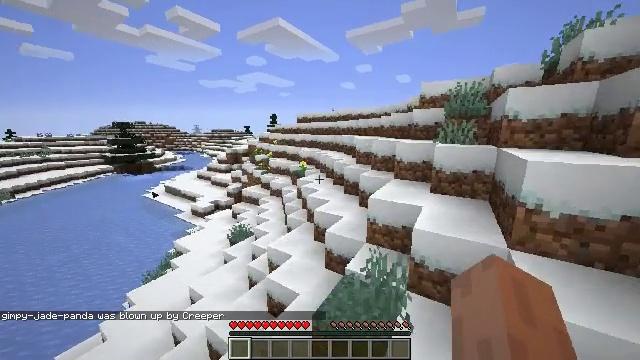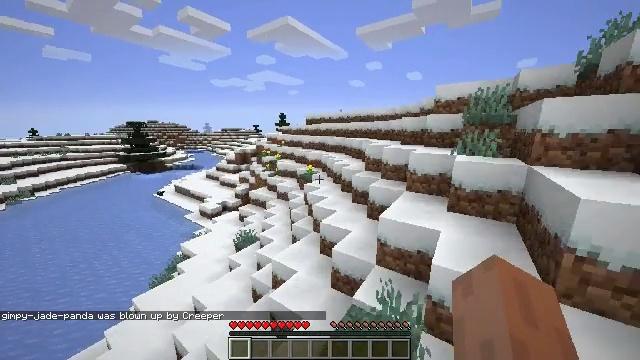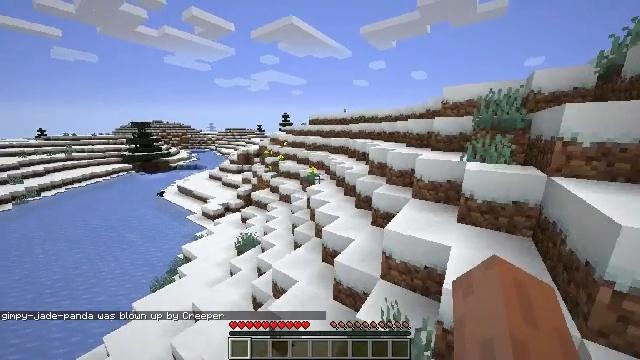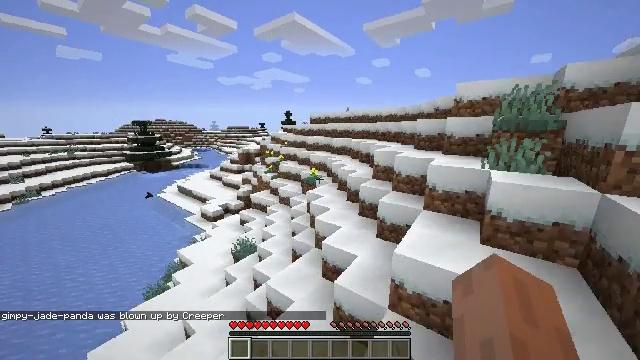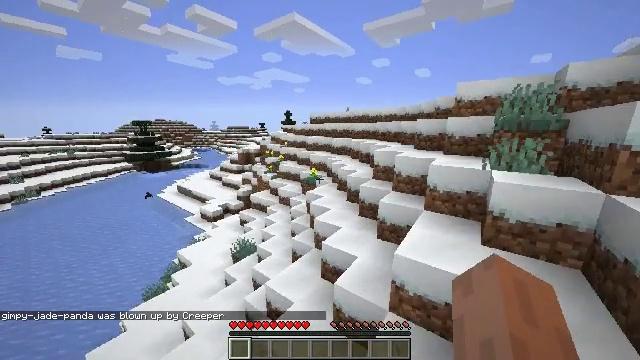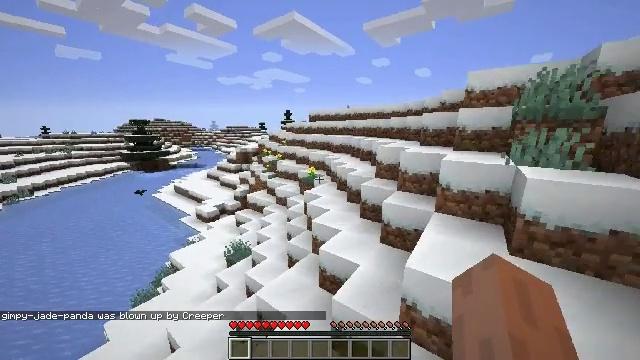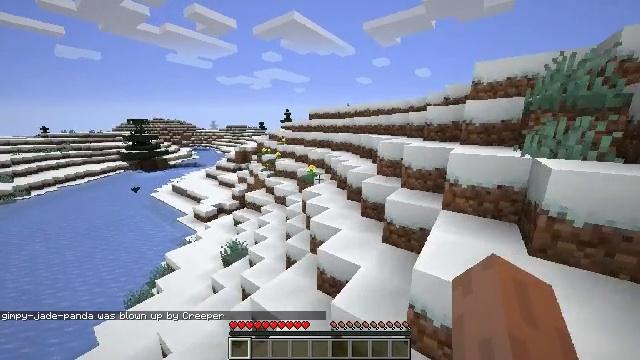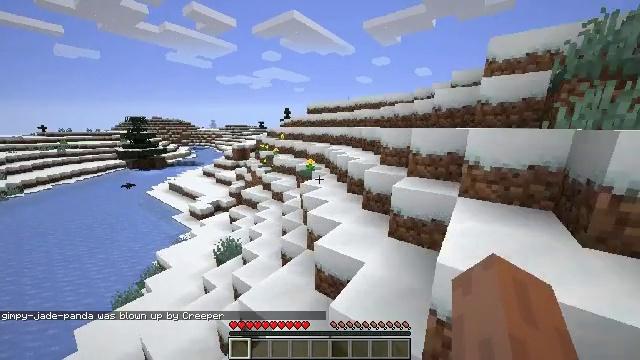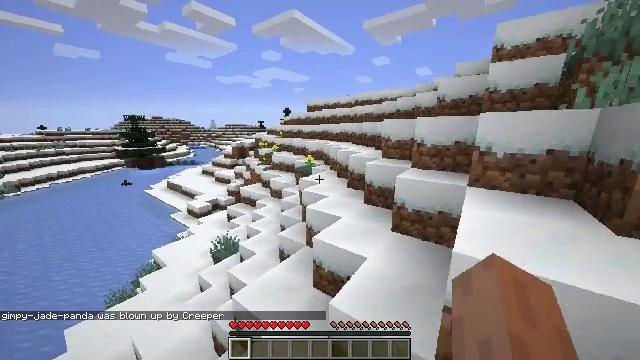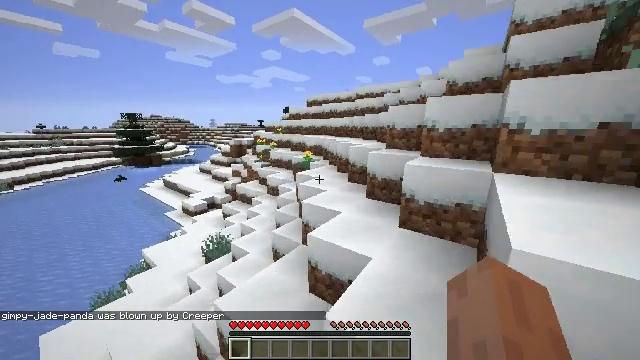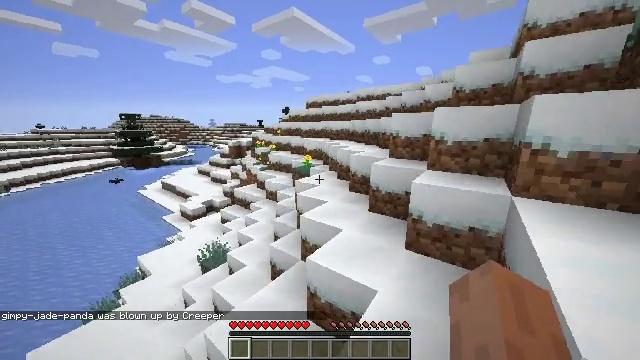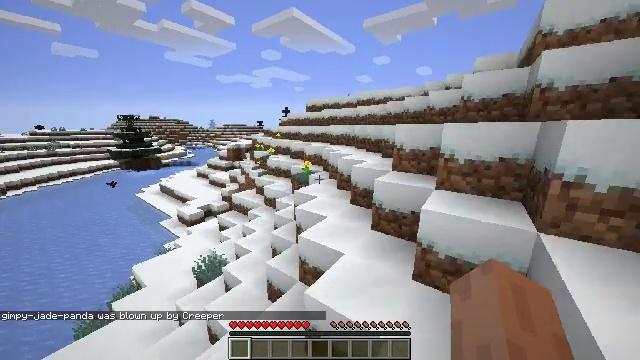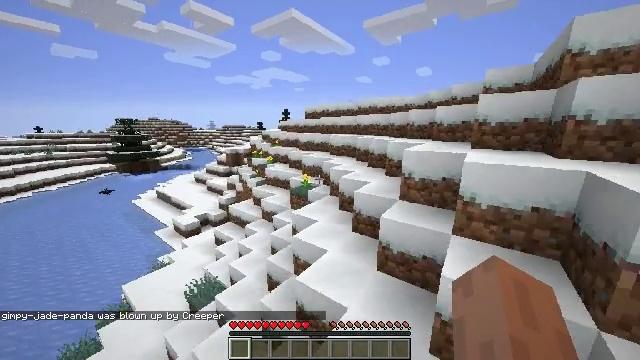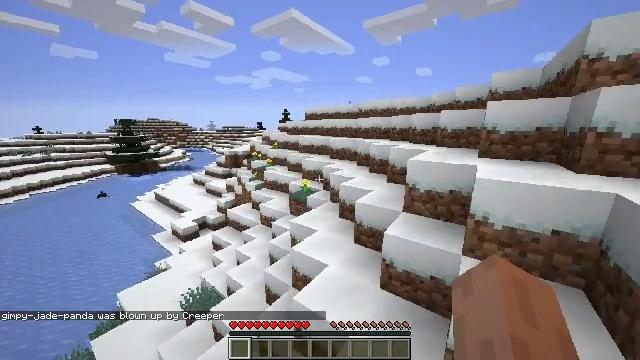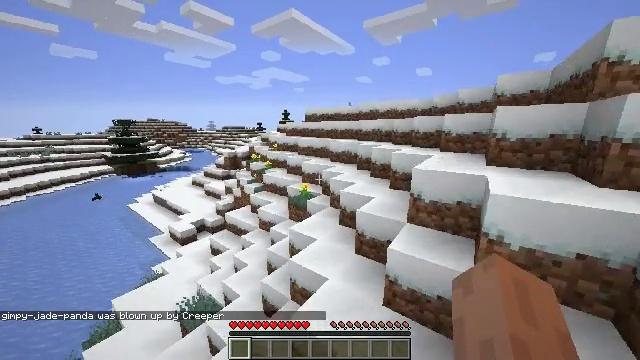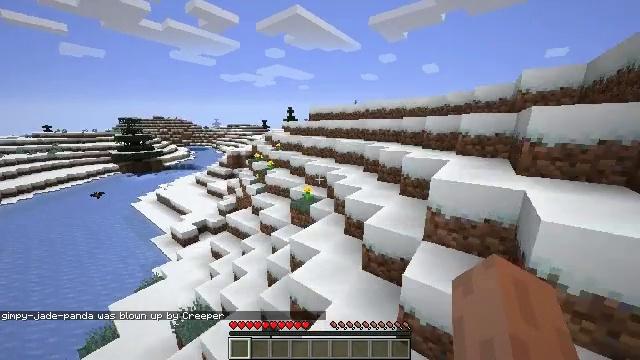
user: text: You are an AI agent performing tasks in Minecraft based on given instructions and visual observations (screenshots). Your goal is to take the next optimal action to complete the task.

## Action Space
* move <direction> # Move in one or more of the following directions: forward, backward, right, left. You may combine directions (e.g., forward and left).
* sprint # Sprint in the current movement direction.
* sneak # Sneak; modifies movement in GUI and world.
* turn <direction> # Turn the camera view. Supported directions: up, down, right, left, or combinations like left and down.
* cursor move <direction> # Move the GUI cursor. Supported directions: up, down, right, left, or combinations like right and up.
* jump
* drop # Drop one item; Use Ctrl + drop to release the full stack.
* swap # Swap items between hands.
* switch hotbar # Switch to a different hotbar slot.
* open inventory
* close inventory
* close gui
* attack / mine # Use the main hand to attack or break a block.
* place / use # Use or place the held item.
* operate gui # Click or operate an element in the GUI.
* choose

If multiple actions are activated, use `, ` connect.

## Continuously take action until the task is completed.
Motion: motion action
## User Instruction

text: Drop an iron axe.
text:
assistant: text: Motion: move forward, sprint, turn left, jump
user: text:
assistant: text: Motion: move forward, sprint, jump
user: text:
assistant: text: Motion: move forward, sprint, jump
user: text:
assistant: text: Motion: move forward, sprint, jump
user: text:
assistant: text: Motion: move forward, sprint, jump
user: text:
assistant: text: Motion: move forward, sprint, jump
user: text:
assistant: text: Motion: move forward, sprint, jump
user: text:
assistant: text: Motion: move forward, sprint, jump
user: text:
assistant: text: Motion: move forward, sprint, jump
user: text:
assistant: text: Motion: move forward, sprint, jump
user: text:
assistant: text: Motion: move forward, sprint, jump
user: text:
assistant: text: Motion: move forward, sprint, jump
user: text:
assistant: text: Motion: move forward, sprint, jump
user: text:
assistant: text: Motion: move forward, sprint, jump
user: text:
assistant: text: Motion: move forward, sprint, turn left, jump
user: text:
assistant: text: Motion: move forward, sprint, turn left and down, jump
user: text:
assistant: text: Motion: move forward, sprint, turn left, jump
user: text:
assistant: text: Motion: move forward, sprint, jump
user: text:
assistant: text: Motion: move forward, sprint, jump
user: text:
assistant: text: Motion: move forward, sprint, jump
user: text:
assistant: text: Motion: move forward, sprint, jump
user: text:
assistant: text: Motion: move forward, sprint, jump
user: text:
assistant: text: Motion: move forward, sprint, jump
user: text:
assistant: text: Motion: move forward, sprint, jump
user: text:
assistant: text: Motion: move forward, sprint, jump
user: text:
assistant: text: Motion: move forward, sprint, jump
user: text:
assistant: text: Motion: move forward, sprint, turn left, jump
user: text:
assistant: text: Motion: move forward, sprint, turn left, jump
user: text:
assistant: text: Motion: move forward, sprint, jump
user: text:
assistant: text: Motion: move forward, sprint, jump